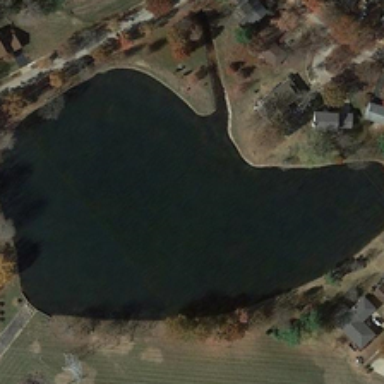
The pond is neatly divided into many parts .